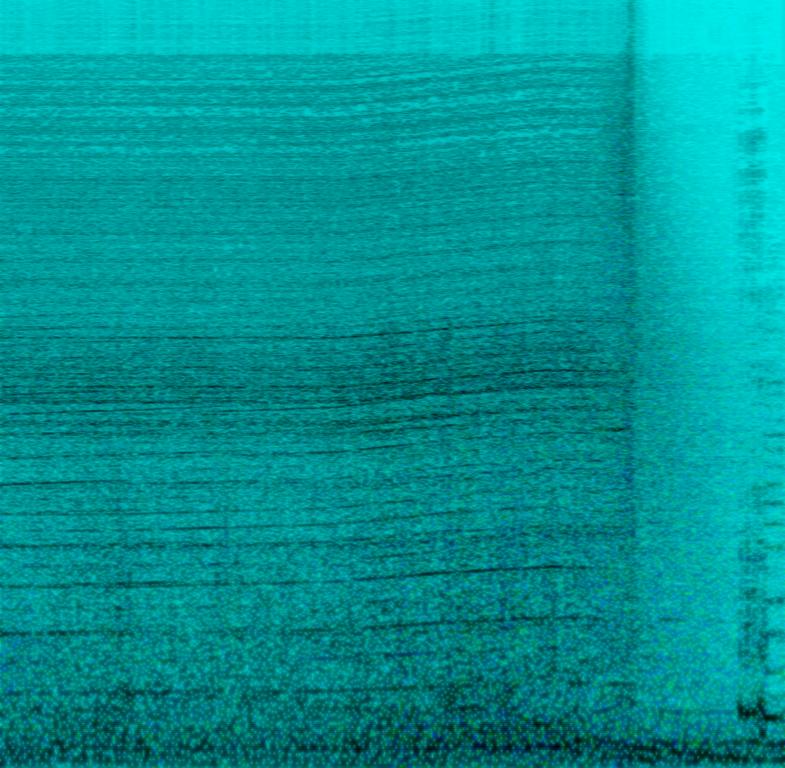
These are sound effects taken from a movie trailer. There is a container door closing in the beginning. Then a monster can be heard roaring loudly. Numerous other effects were used to create an ominous feeling. The atmosphere is horrifying. Samples from this track can be lifted to be used in beat-making. These samples could also be used in horror movies or video games.